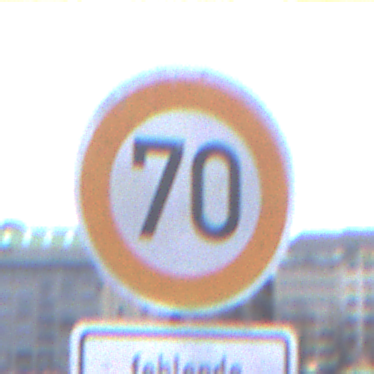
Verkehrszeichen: Geschwindigkeit70
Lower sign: HinweiseAufGefahrenDurchVerbaleAngabe7
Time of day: MorningAfternoon
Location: Outdoor (Urban)
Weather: Overcast
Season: NotSpecified
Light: Natural